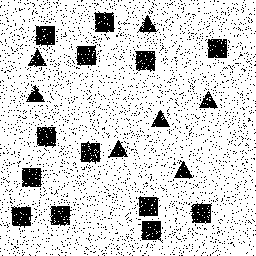
Squares: 13
Triangles: 7
Stars: 0
Total shapes: 20